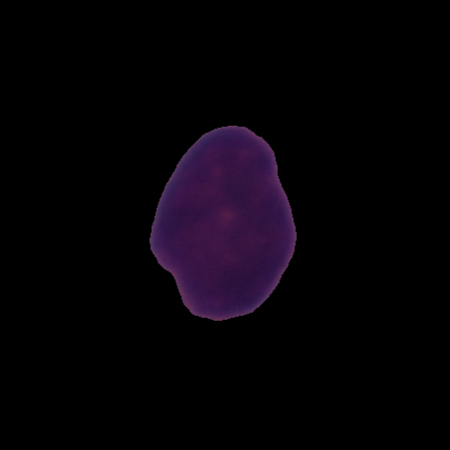
Label: healthy